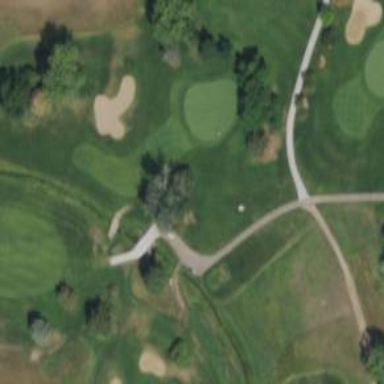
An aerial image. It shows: Path bridge designed for golf carts.